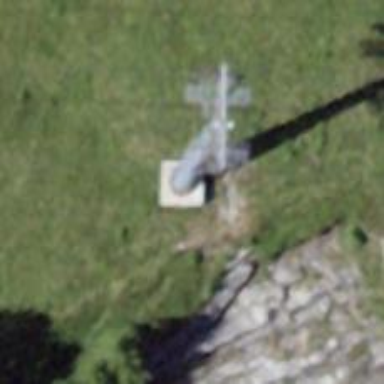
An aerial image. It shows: Pylon for aerialway.